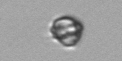
Label: Dinophyceae